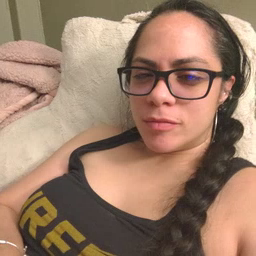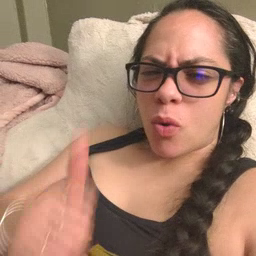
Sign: callonphone